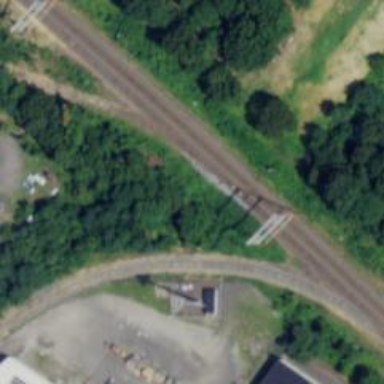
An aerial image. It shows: Railway track.